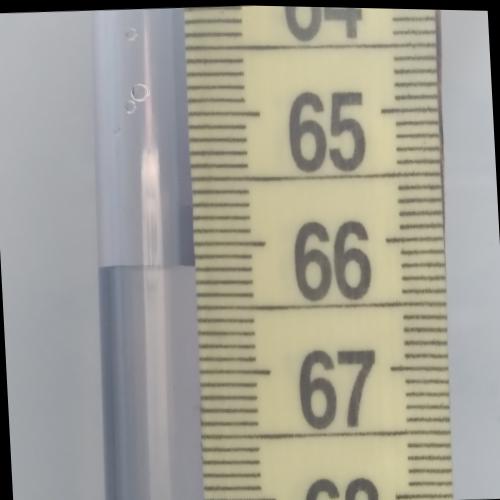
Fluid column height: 66.2 cm